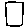
Label: square